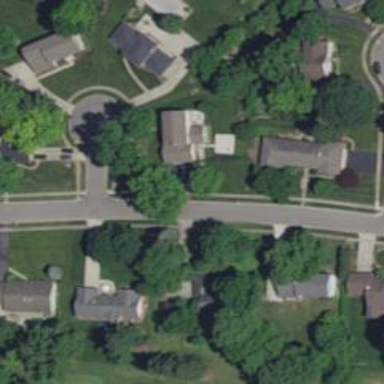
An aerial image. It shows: Residential road with separate asphalt sidewalk.